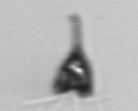
Label: Pyramimonas_longicauda